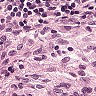
Metastatic tissue present: no